Interaction volume radius: 10 \u00c5
Interaction volume height: 35 \u00c5
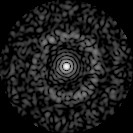
Disorder parameter: 0.8443